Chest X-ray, AP view. Patient: 69 years old, sex F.
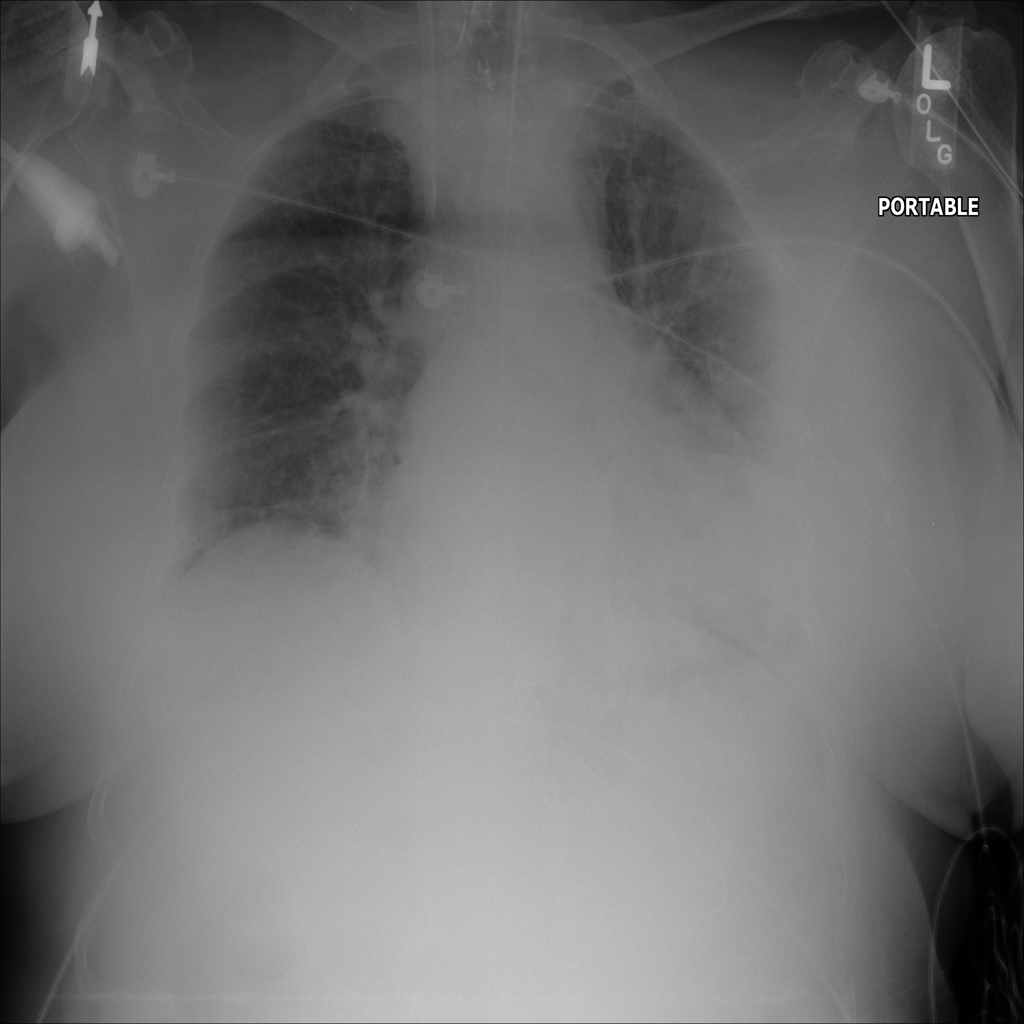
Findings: No Finding